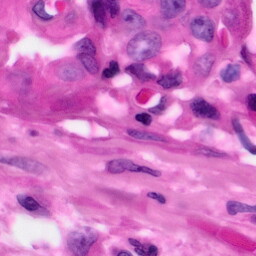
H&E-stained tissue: Pancreatic